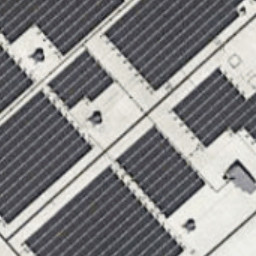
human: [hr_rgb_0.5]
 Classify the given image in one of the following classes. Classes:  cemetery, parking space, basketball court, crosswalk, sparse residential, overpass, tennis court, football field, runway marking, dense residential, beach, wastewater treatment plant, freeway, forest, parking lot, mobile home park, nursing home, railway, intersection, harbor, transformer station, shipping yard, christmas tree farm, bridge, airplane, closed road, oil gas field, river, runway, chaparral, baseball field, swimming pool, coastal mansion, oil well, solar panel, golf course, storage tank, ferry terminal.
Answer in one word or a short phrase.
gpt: solar panel